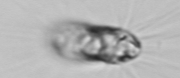
Label: Corethron_hystrix